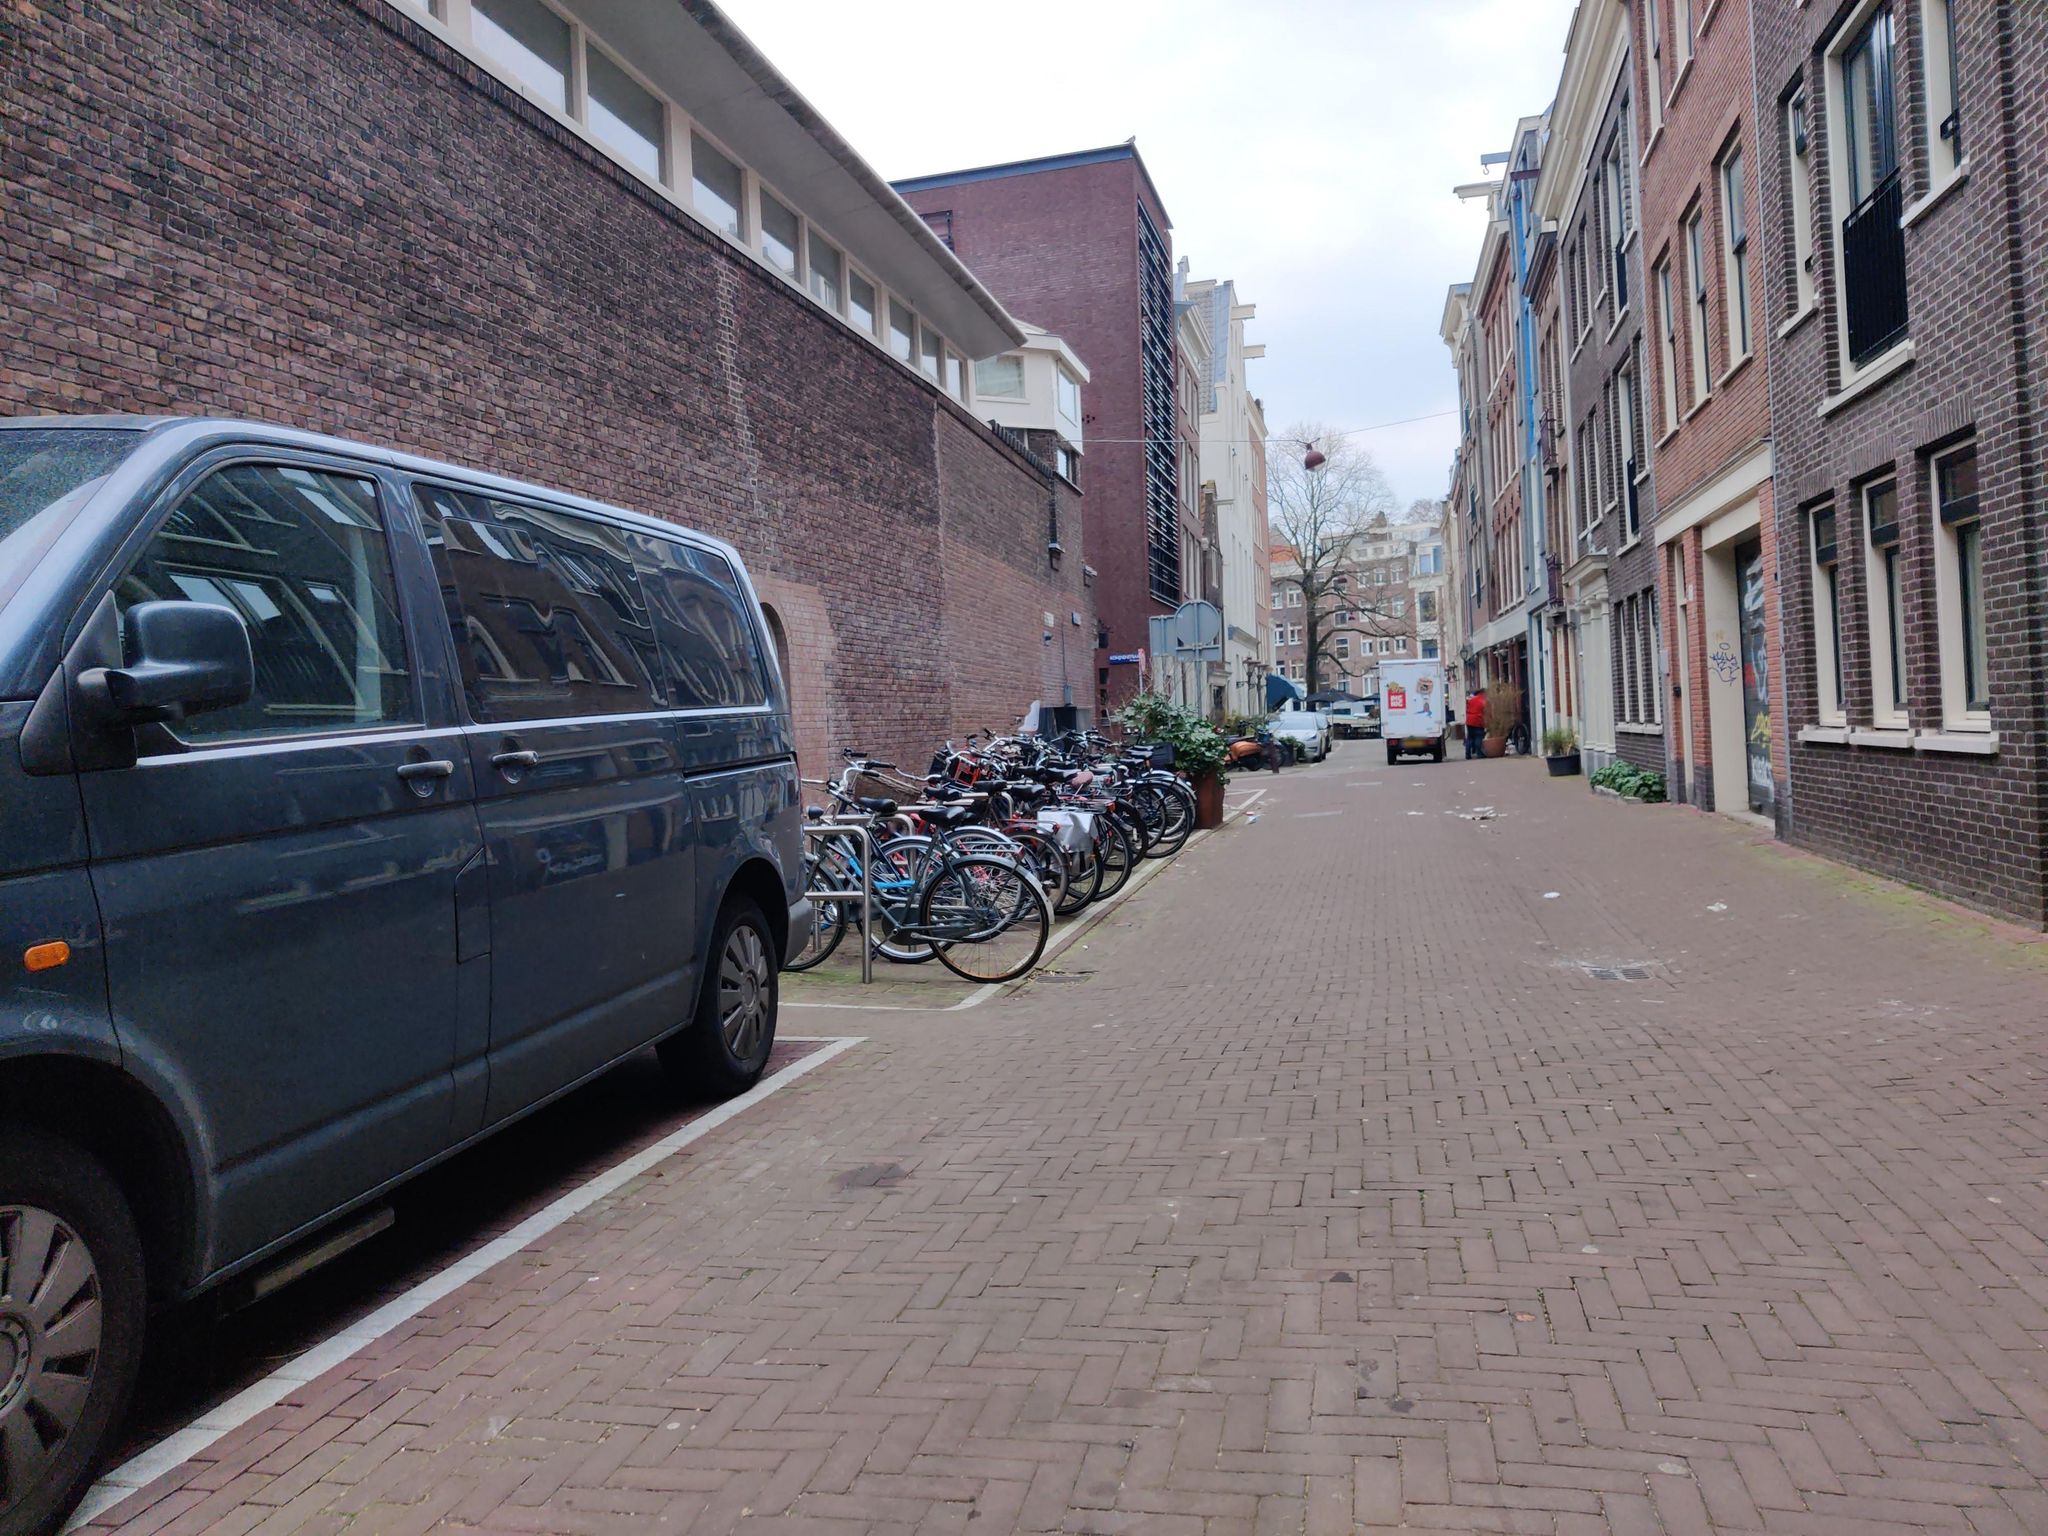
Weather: clear
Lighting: day
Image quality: good
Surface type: walking surface
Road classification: pedestrian, service
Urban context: urban centre
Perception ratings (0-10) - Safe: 4.66, Lively: 8.65, Beautiful: 5.69, Boring: 5.54, Depressing: 4.34, Wealthy: 7.4